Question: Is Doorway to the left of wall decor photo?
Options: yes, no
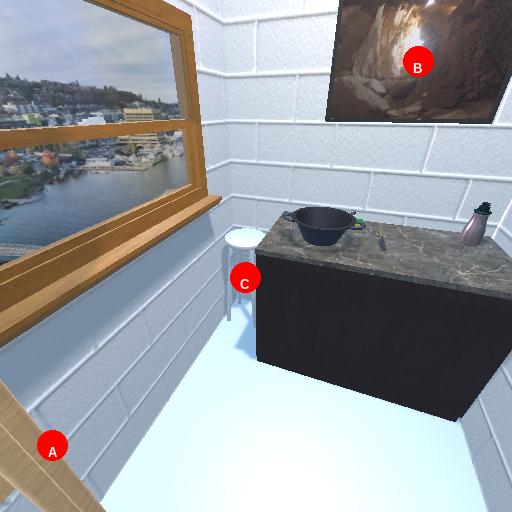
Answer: yes